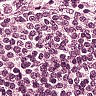
Metastatic tissue present: no